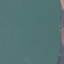
Label: SeaLake